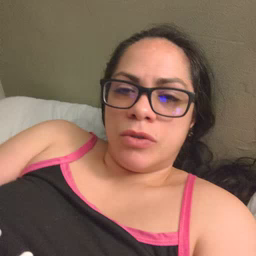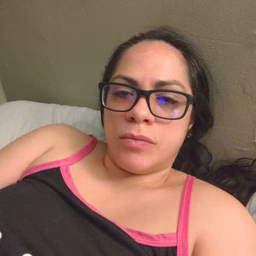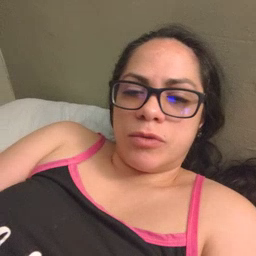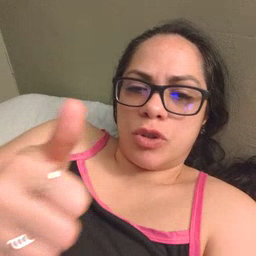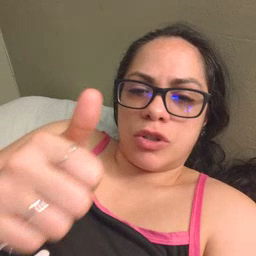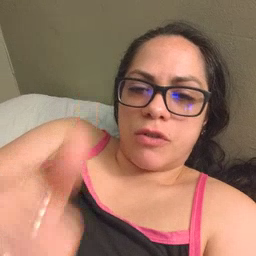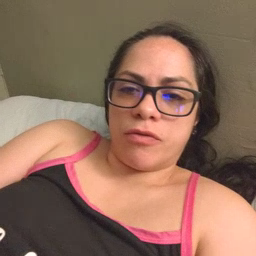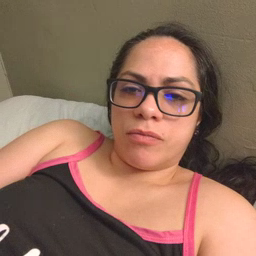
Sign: yourself